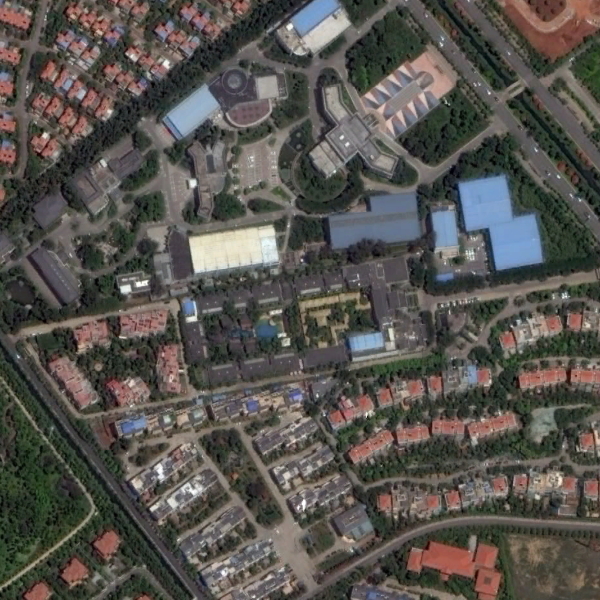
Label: Resort